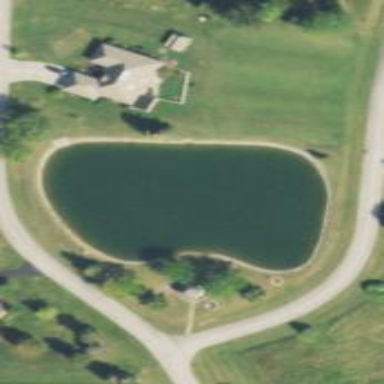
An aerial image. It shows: Pond with natural water.